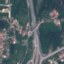
Label: Highway